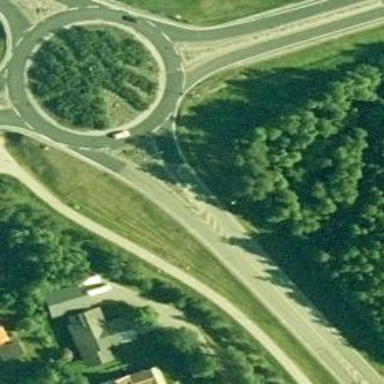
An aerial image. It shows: Secondary road.